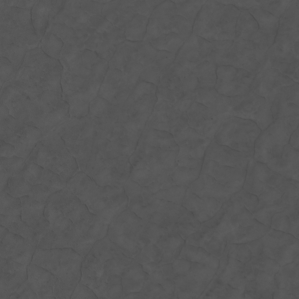
Label: non_frost